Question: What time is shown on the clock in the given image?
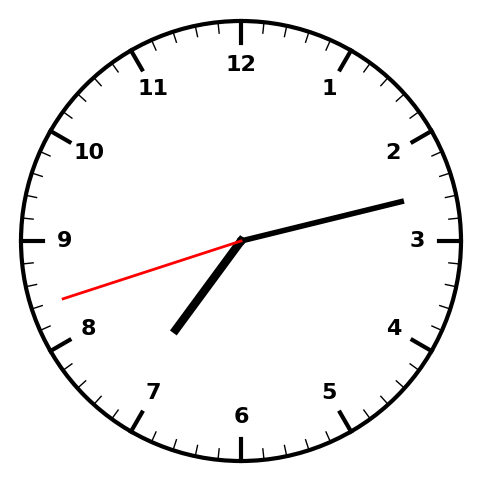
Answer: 07:12:42